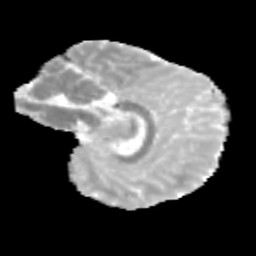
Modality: MD
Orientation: sagittal
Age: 10
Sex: male
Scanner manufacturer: siemens
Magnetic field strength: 3 T
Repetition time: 3.8 s
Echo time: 0.07 s